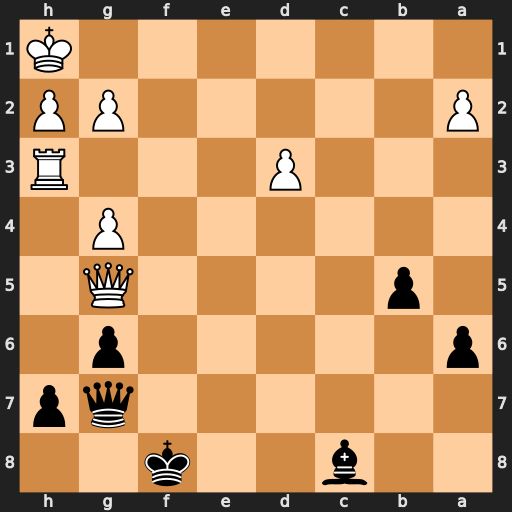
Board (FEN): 2b2k2/6qp/p5p1/1p4Q1/6P1/3P3R/P5PP/7K
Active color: b
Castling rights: -
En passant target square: -
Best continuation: Qa1+ Qc1 Qxc1#